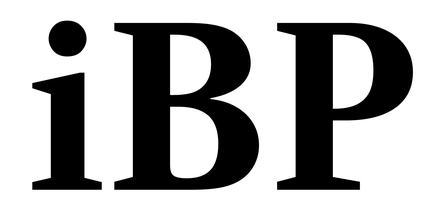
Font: LibreCaslonText_Bold